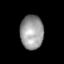
Tissue: lung
Cell type: Epithelial cells
Senescence score: 0.2323
Nuclear area (px): 771
Mean DAPI intensity: 155.019